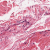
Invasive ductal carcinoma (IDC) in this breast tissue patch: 0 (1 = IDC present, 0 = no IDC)